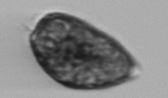
Label: Prorocentrum_micans